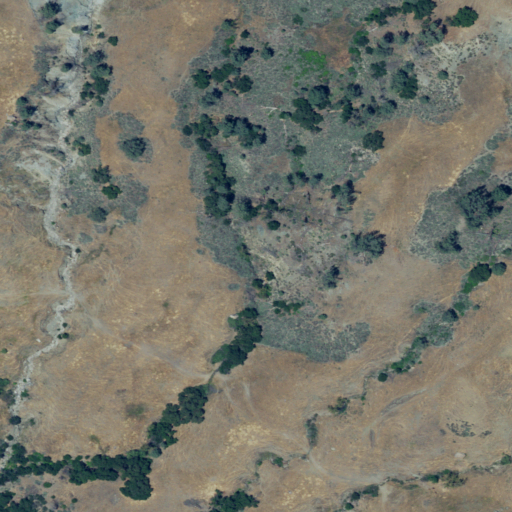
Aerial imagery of depression(s) in California named La Jolla Basin containing shrub, grassland, mixed forest, and evergreen forest